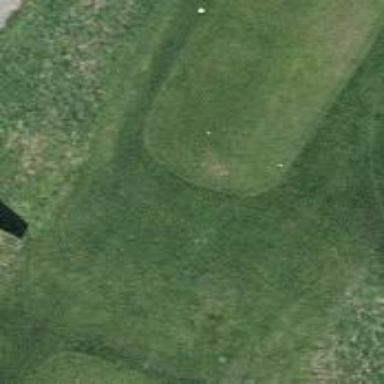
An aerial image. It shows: Grass area designated as golf tee.